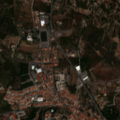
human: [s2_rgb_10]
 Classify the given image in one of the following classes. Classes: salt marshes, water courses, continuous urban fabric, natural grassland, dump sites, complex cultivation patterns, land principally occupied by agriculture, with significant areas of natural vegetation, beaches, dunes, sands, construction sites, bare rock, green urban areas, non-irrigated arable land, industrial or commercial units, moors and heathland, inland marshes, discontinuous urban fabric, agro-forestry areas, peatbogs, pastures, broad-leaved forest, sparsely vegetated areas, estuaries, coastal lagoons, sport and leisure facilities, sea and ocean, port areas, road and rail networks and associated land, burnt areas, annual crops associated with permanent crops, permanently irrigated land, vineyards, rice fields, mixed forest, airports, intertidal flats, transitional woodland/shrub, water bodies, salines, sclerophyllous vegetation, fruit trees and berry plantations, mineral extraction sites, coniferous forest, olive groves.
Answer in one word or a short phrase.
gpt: continuous urban fabric